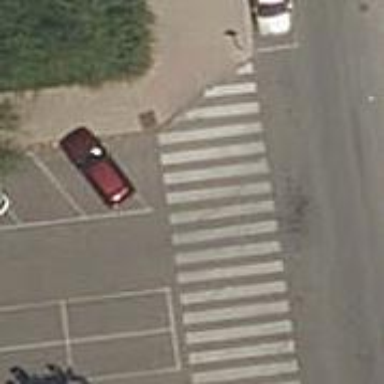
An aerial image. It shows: Marked road crossing.